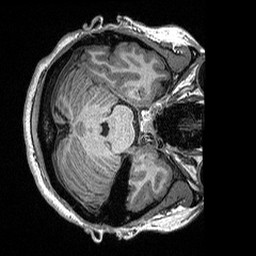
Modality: T1w
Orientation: axial
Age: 43
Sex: female
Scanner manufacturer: siemens
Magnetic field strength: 3 T
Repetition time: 2.3 s
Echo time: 0.00298 s